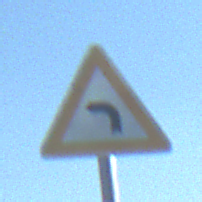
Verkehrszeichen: KurveLinks
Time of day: MorningAfternoon
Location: Outdoor (Nature)
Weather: PartlyCloudy
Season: NotSpecified
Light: Natural